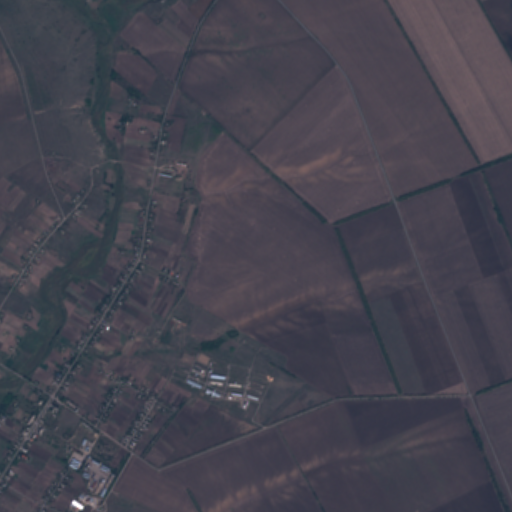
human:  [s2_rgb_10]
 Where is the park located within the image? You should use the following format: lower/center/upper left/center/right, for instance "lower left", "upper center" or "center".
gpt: The park is located in the lower left of the image.
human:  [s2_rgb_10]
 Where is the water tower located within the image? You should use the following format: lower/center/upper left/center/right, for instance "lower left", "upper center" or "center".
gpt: The water tower is located in the lower left of the image.
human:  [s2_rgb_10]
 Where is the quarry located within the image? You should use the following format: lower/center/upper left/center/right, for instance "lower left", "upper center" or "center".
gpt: There is no quarry in the image.